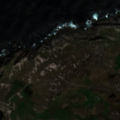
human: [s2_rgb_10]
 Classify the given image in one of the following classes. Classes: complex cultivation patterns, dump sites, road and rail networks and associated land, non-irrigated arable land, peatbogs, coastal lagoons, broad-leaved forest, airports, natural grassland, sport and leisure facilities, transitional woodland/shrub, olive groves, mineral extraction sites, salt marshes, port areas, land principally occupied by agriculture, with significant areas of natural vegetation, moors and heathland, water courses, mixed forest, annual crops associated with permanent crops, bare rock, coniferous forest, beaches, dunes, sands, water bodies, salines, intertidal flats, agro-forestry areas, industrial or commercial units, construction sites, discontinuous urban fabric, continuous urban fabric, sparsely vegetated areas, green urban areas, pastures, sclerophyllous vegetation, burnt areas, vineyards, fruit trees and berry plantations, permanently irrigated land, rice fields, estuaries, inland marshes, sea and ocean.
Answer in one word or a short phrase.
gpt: pastures, land principally occupied by agriculture, with significant areas of natural vegetation, moors and heathland, sea and ocean